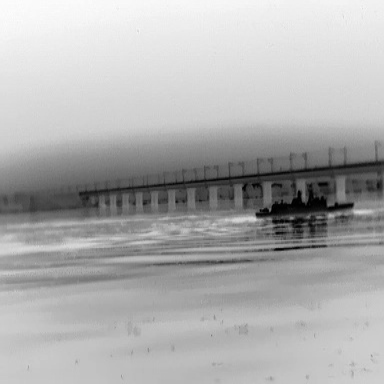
There is a warship in the infrared image.